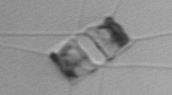
Label: Chaetoceros_similis